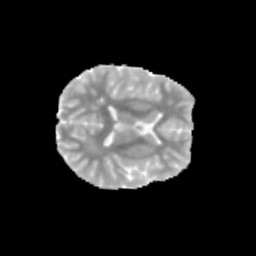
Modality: MD
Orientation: axial
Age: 10
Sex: female
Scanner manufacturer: siemens
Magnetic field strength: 3 T
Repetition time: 3.8 s
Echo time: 0.07 s